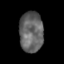
Tissue: skin
Cell type: Epithelial cells
Senescence score: 0.2567
Nuclear area (px): 941
Mean DAPI intensity: 100.988